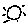
Label: sun